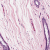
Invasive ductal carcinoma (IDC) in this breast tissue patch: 0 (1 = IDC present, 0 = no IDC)